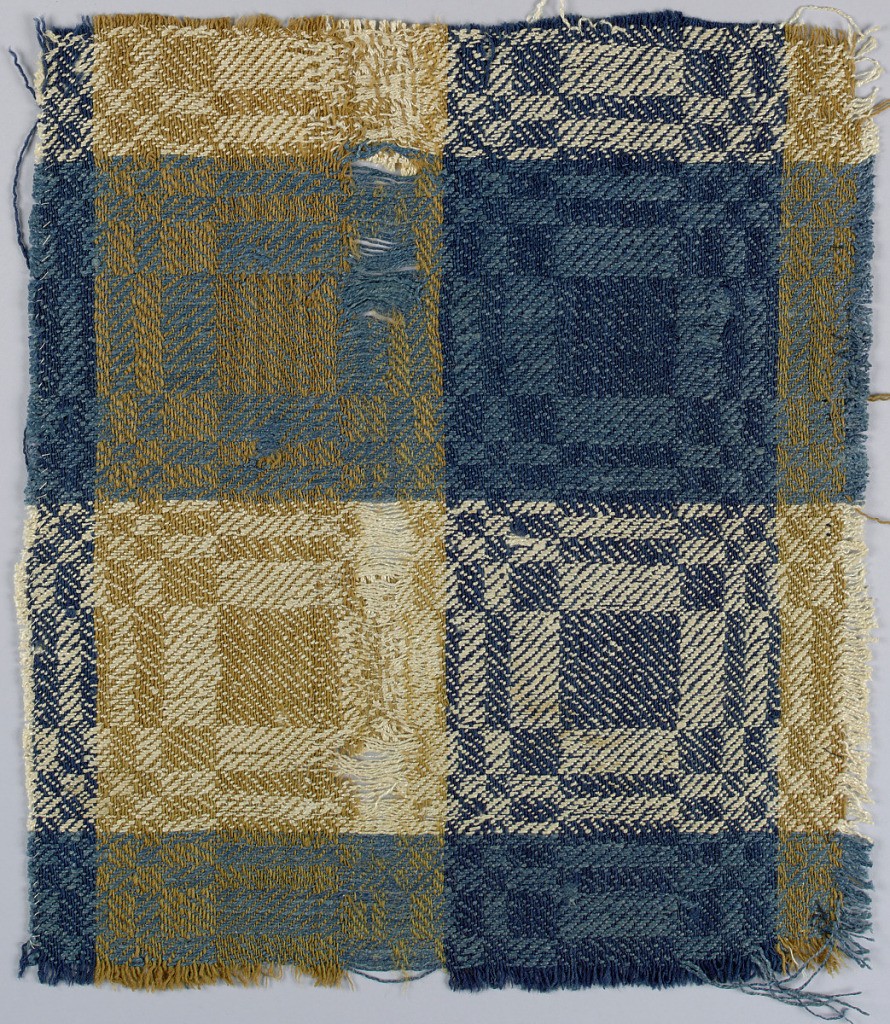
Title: Fragment
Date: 18th–19th century
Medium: wool, linen Technique: damask
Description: Very simple and traditional geometric repeat of squares of contrasting warp and weft twill areas in combinations of blues, tan and white.